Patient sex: M
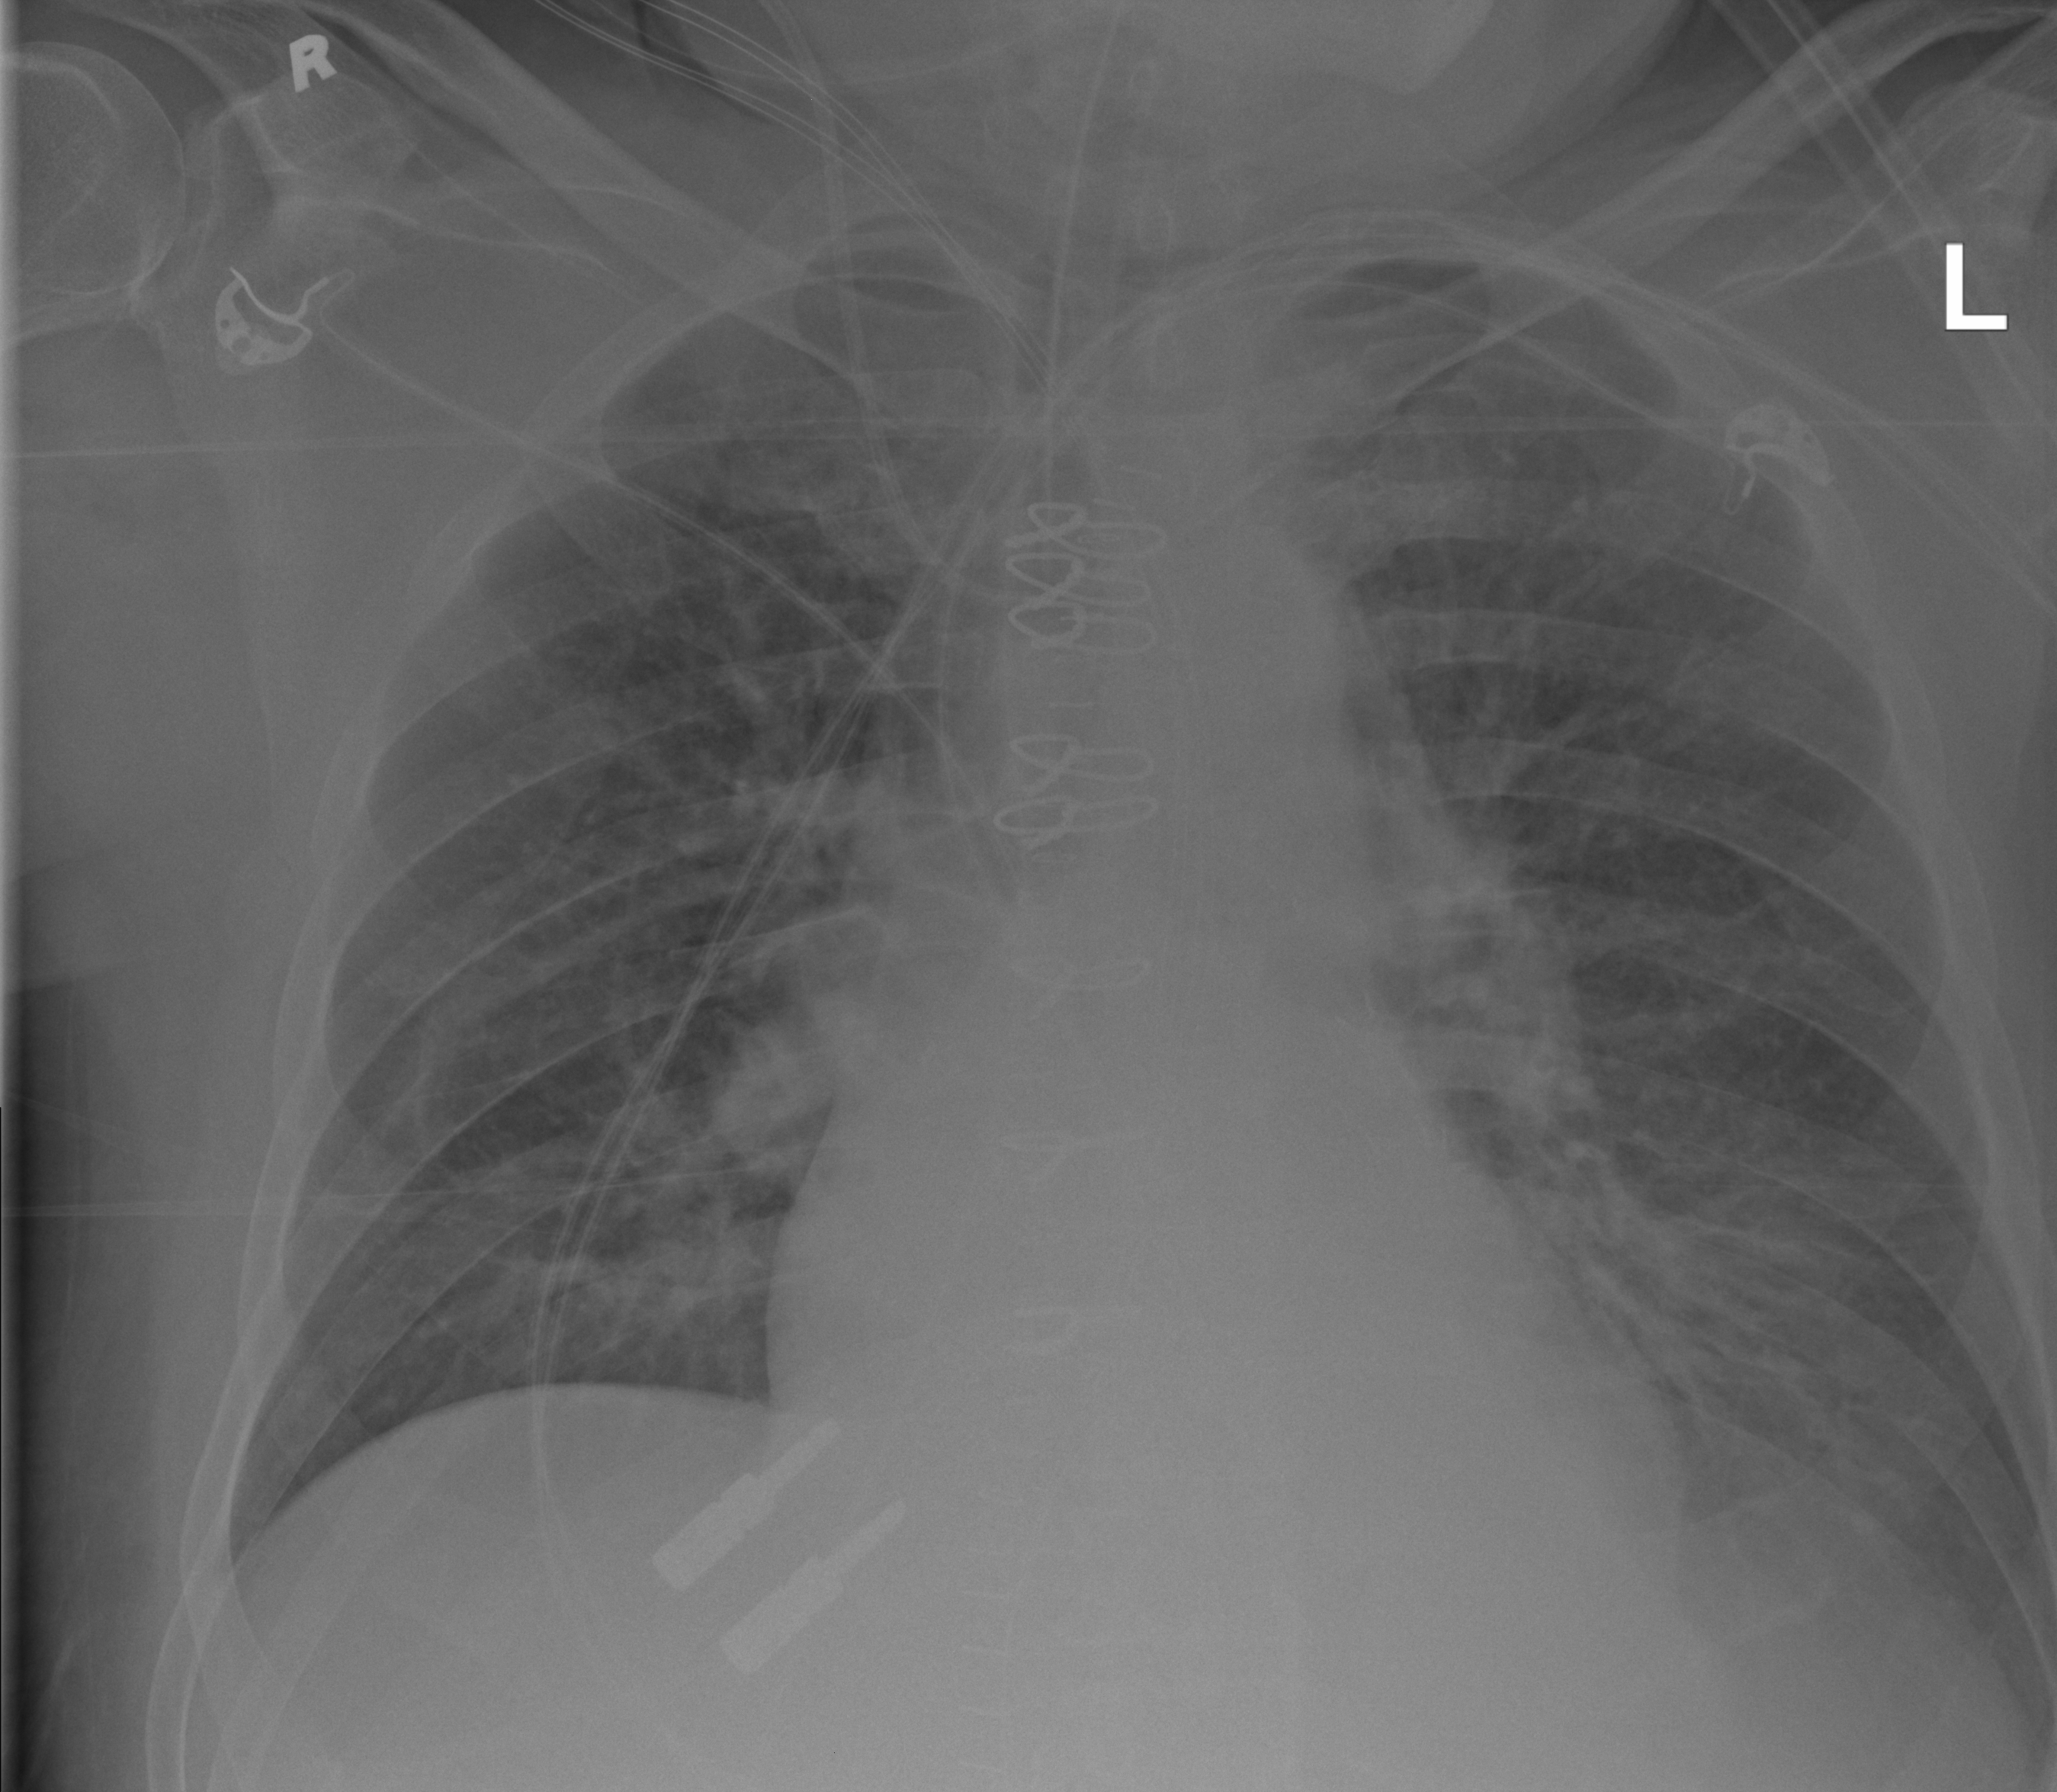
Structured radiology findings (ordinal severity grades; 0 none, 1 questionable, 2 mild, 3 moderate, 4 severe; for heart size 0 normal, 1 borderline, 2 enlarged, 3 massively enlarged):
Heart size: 2
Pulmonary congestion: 2
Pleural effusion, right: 0
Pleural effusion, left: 1
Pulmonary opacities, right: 0
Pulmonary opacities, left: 1
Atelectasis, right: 2
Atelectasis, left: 2